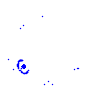
Particle: kaon